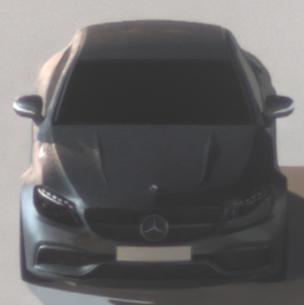
Make: Mercedes-Benz
Model: C 43 AMG
Detailed model: C-Class (205) AMG Limousine
Model produced from: 2016/10
Model produced until: 2018/04
Doors: 4
Color: gray
Road condition: dry road
Daytime: night
Contrast: high contrast